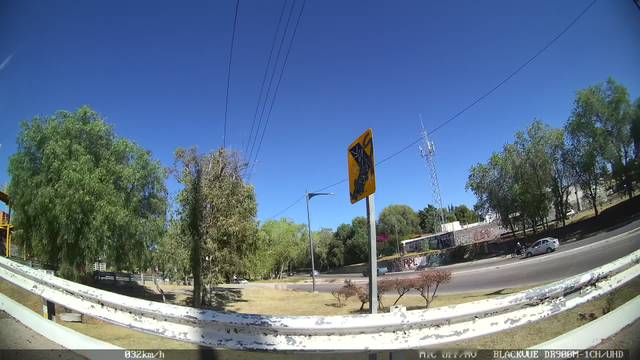
Region: Mexico
Coordinates: 22.159, -101.0